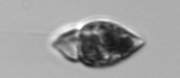
Label: Amphidinium